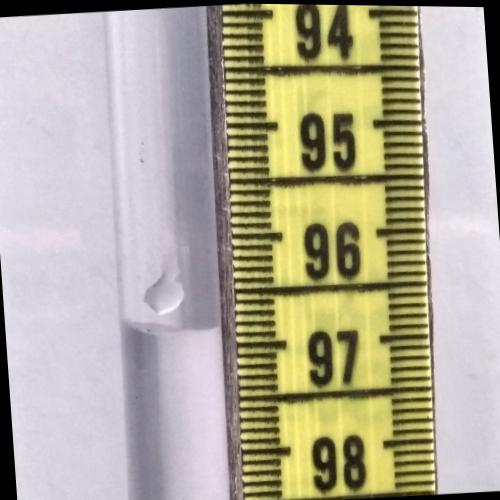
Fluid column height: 96.8 cm